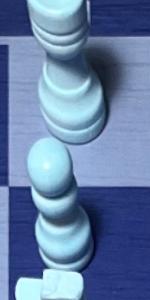
Label: Pawn_White